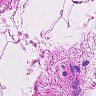
Metastatic tissue present: no